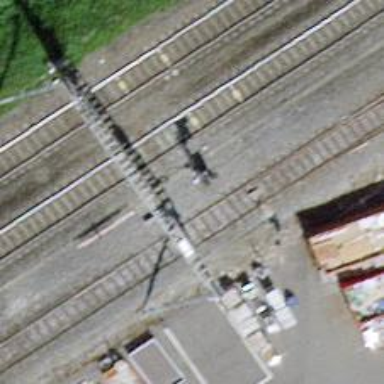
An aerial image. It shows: Rail siding with electrified contact lines.